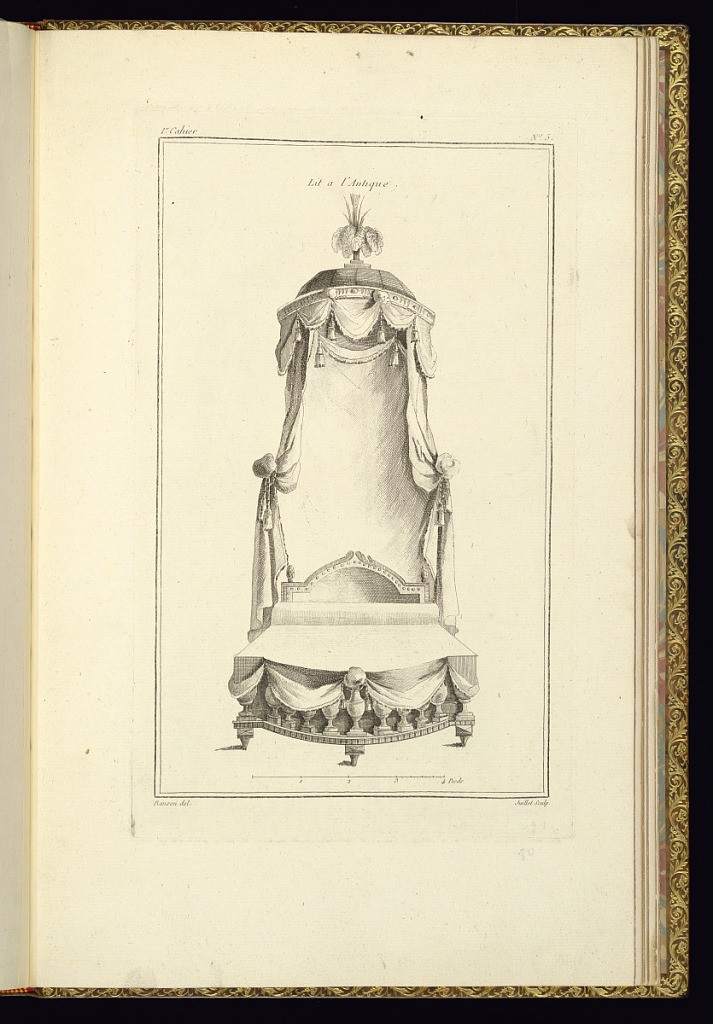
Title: Lit à l’Antique
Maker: Pierre Ranson, French, 1736–1786
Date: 1779-90
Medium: Etching and engraving on laid paper
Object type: Print
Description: Design for a canopy bed with a small crown (baldachin) (front view) projecting from the wall at the head of the bed, with no outer posts or footboard. The canopy is topped with a central feather finial. The curtains are drawn back and tied with rope with tassels. The bed frame is decorated with balusters and drapery tied back with rope and curtains. The plate is titled, numbered, and signed. A scale below.